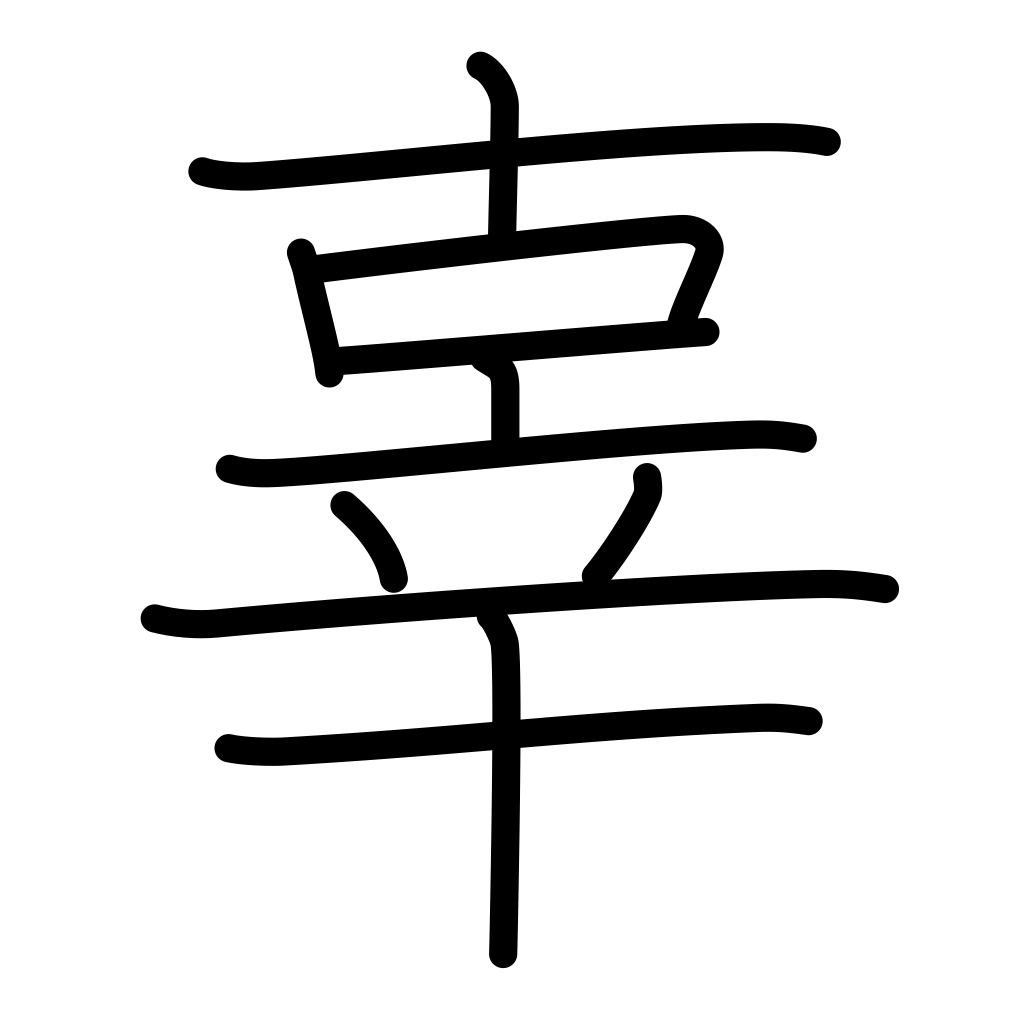
Meaning: sin, crime